Question:
Would like to bring a single image to the front or on top of the page, when selected.
After searching, it seems there are many plug-ins that support this - but also have a lot of other functionality and overhead I don't need (gallery, support for video, thumbnails, etc.)
Is it possible to just bring a single image on top with basic JavaScript, CSS, HTML and jQuery, specifically in FireFox?
Thank You.
(Please note*: This is an in house product, hence these requirements and constraints.)
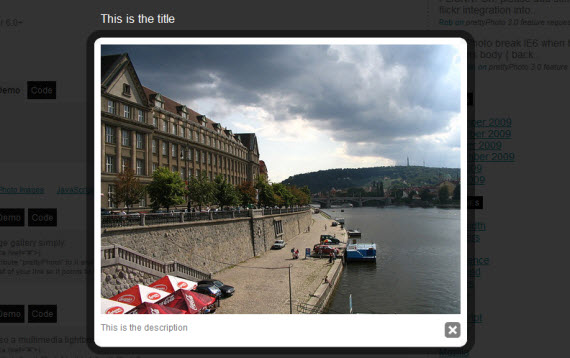
Answer: Here is a very basic example I whipped up. Hopefully good to learn from:
<URL>
'''
$('img').click(function(){ //bind a click event handler to images
var img = $(this).clone().addClass('modal').appendTo($('#blackout')); //clone the clicked image element and add to the blackout div which gives the dark background.
$('#blackout > #close').click(function(){ //attach click handler to close button
$('#blackout').fadeOut(function(){ //fade the blackout div
img.remove(); //remove the image element we cloned, so we can do it again.
});
});
$('#blackout').fadeIn(); //show the blackout div
});
'''